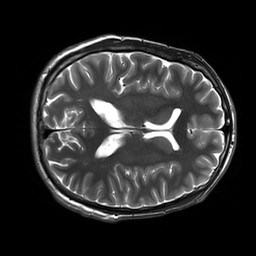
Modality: T2w
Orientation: axial
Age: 29
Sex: male
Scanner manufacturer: siemens
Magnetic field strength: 3 T
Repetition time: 8.53 s
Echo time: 0.091 s